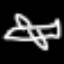
Label: airplane